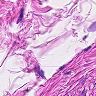
Metastatic tissue present: no